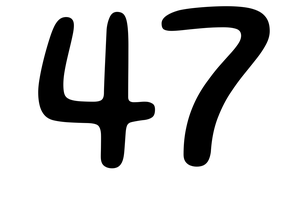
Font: Gluten_Regular